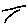
Label: line